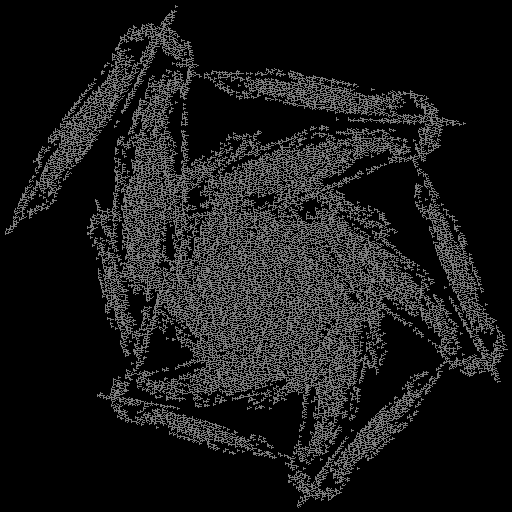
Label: morningglory